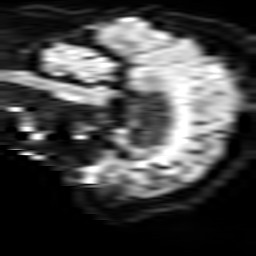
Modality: TRACE
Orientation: sagittal
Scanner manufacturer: philips
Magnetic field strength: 3 T
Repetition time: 4.363 s
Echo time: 0.05944 s